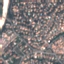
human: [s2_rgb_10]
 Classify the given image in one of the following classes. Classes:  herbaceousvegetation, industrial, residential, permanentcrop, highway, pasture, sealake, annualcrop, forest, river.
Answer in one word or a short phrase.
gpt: Residential